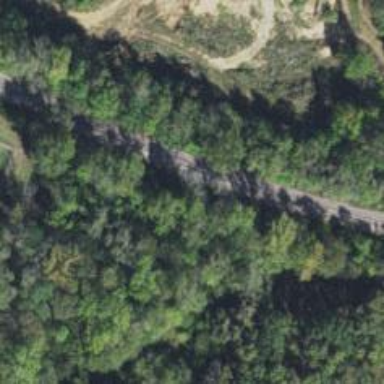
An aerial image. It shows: Railway track.